Aerial crown-view tile of a tropical tree (Barro Colorado Island, Panama), acquired 20250616:
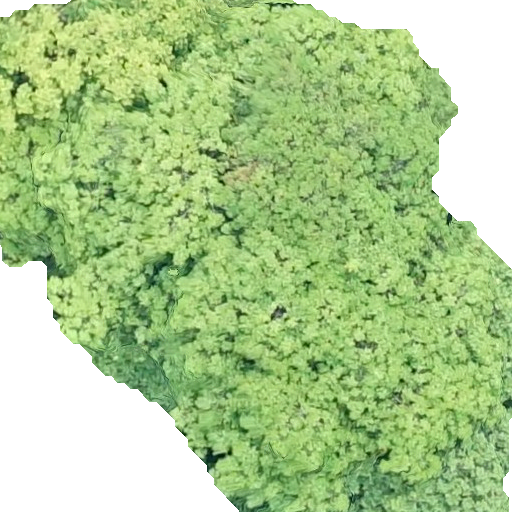
Species: Simarouba amara
GBIF accepted scientific name: Simarouba amara
Crown area: 349.276 m²